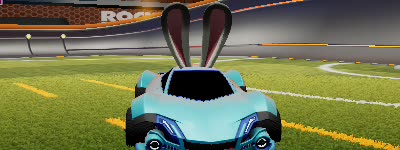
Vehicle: werewolf